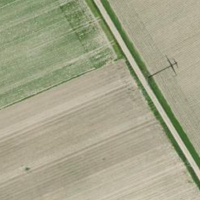
EUNIS habitat code: 52
Species observed at this site:
Cyperus esculentus